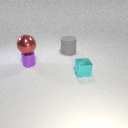
small cyan metal cube to the right of small purple metal cylinder